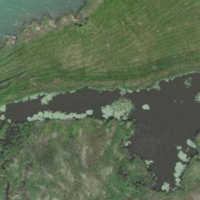
EUNIS habitat code: 16
Species observed at this site:
Tachybaptus ruficollis
Circus aeruginosus
Luscinia megarhynchos
Acrocephalus arundinaceus
Podiceps cristatus
Fulica atra
Locustella naevia
Sylvia borin
Locustella luscinioides
Oriolus oriolus
Saxicola rubicola
Phylloscopus trochilus